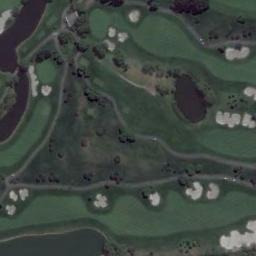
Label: golf_course